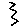
Label: zigzag